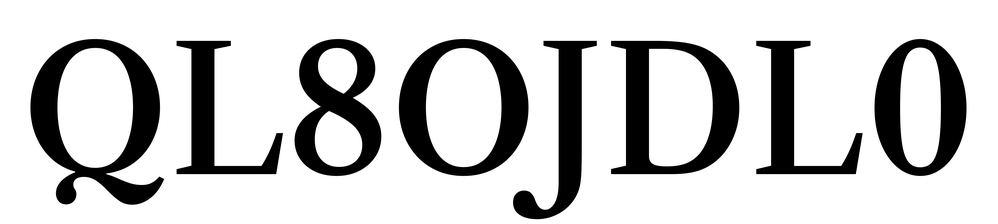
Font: LibreCaslonText_Medium